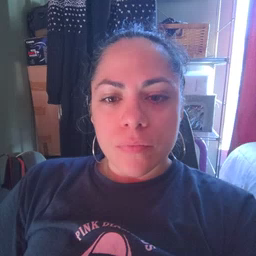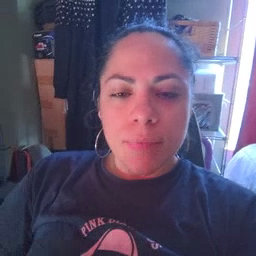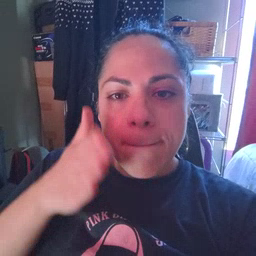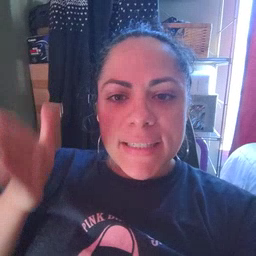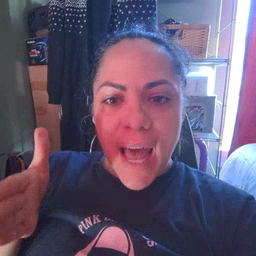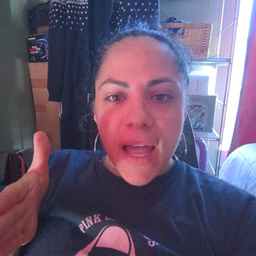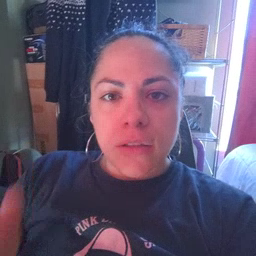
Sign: beside